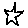
Label: star